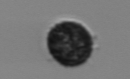
Label: Pseudochattonella_farcimen